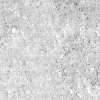
Atmospheric dust classification: not_dusty